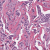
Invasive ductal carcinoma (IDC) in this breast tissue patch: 1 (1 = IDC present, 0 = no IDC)